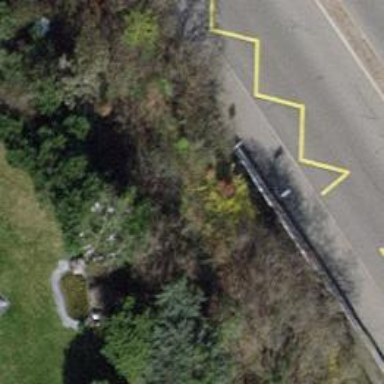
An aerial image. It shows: Set of steps on the road.